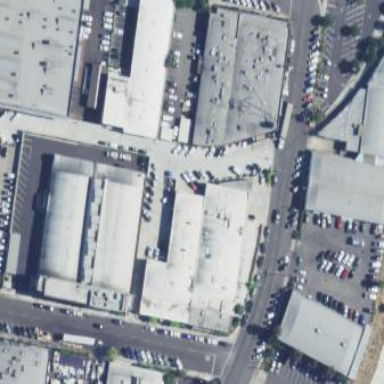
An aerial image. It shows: Industrial building.